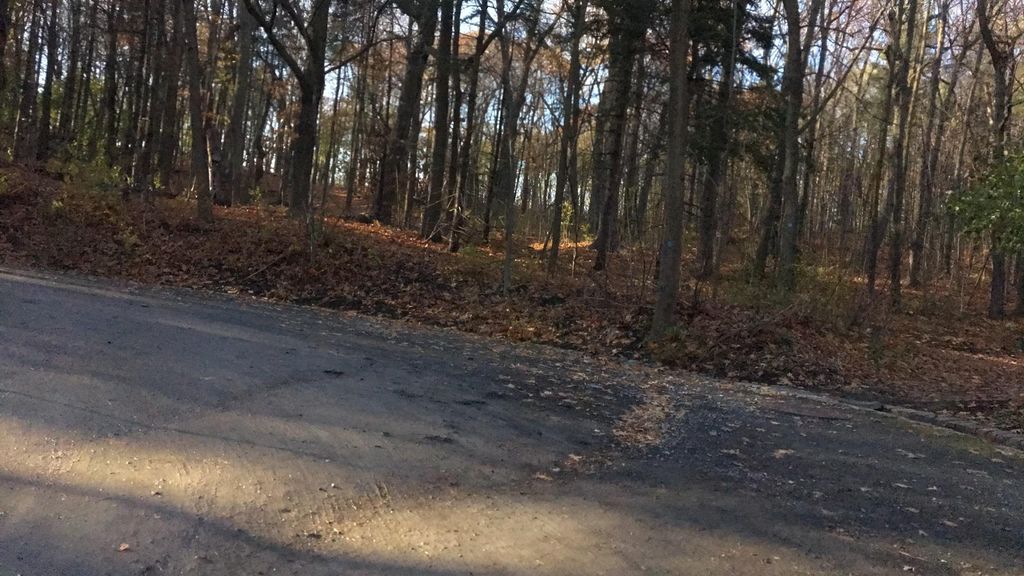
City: montreal